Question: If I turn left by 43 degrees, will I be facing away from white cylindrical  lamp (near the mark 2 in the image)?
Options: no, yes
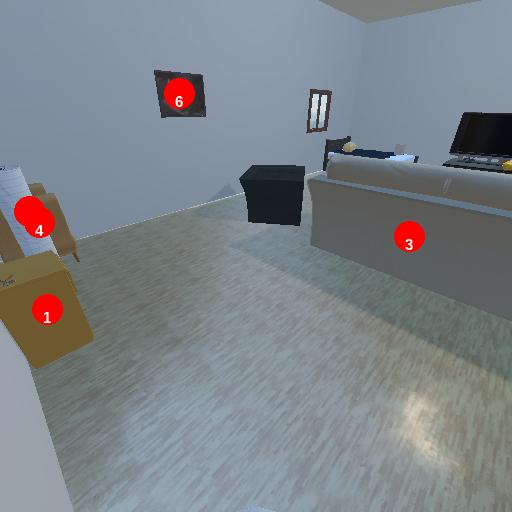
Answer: no